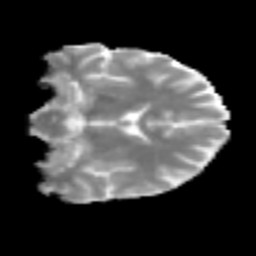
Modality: MD
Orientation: coronal
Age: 22
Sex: female
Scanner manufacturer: siemens
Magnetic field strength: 3 T
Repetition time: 2.3 s
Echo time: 0.085 s